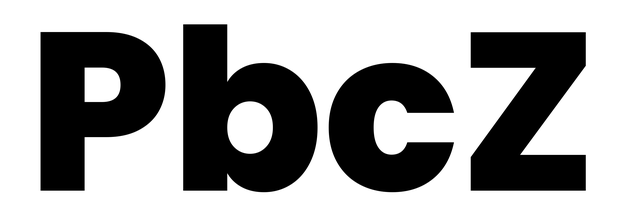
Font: Poppins-ExtraBold